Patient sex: M
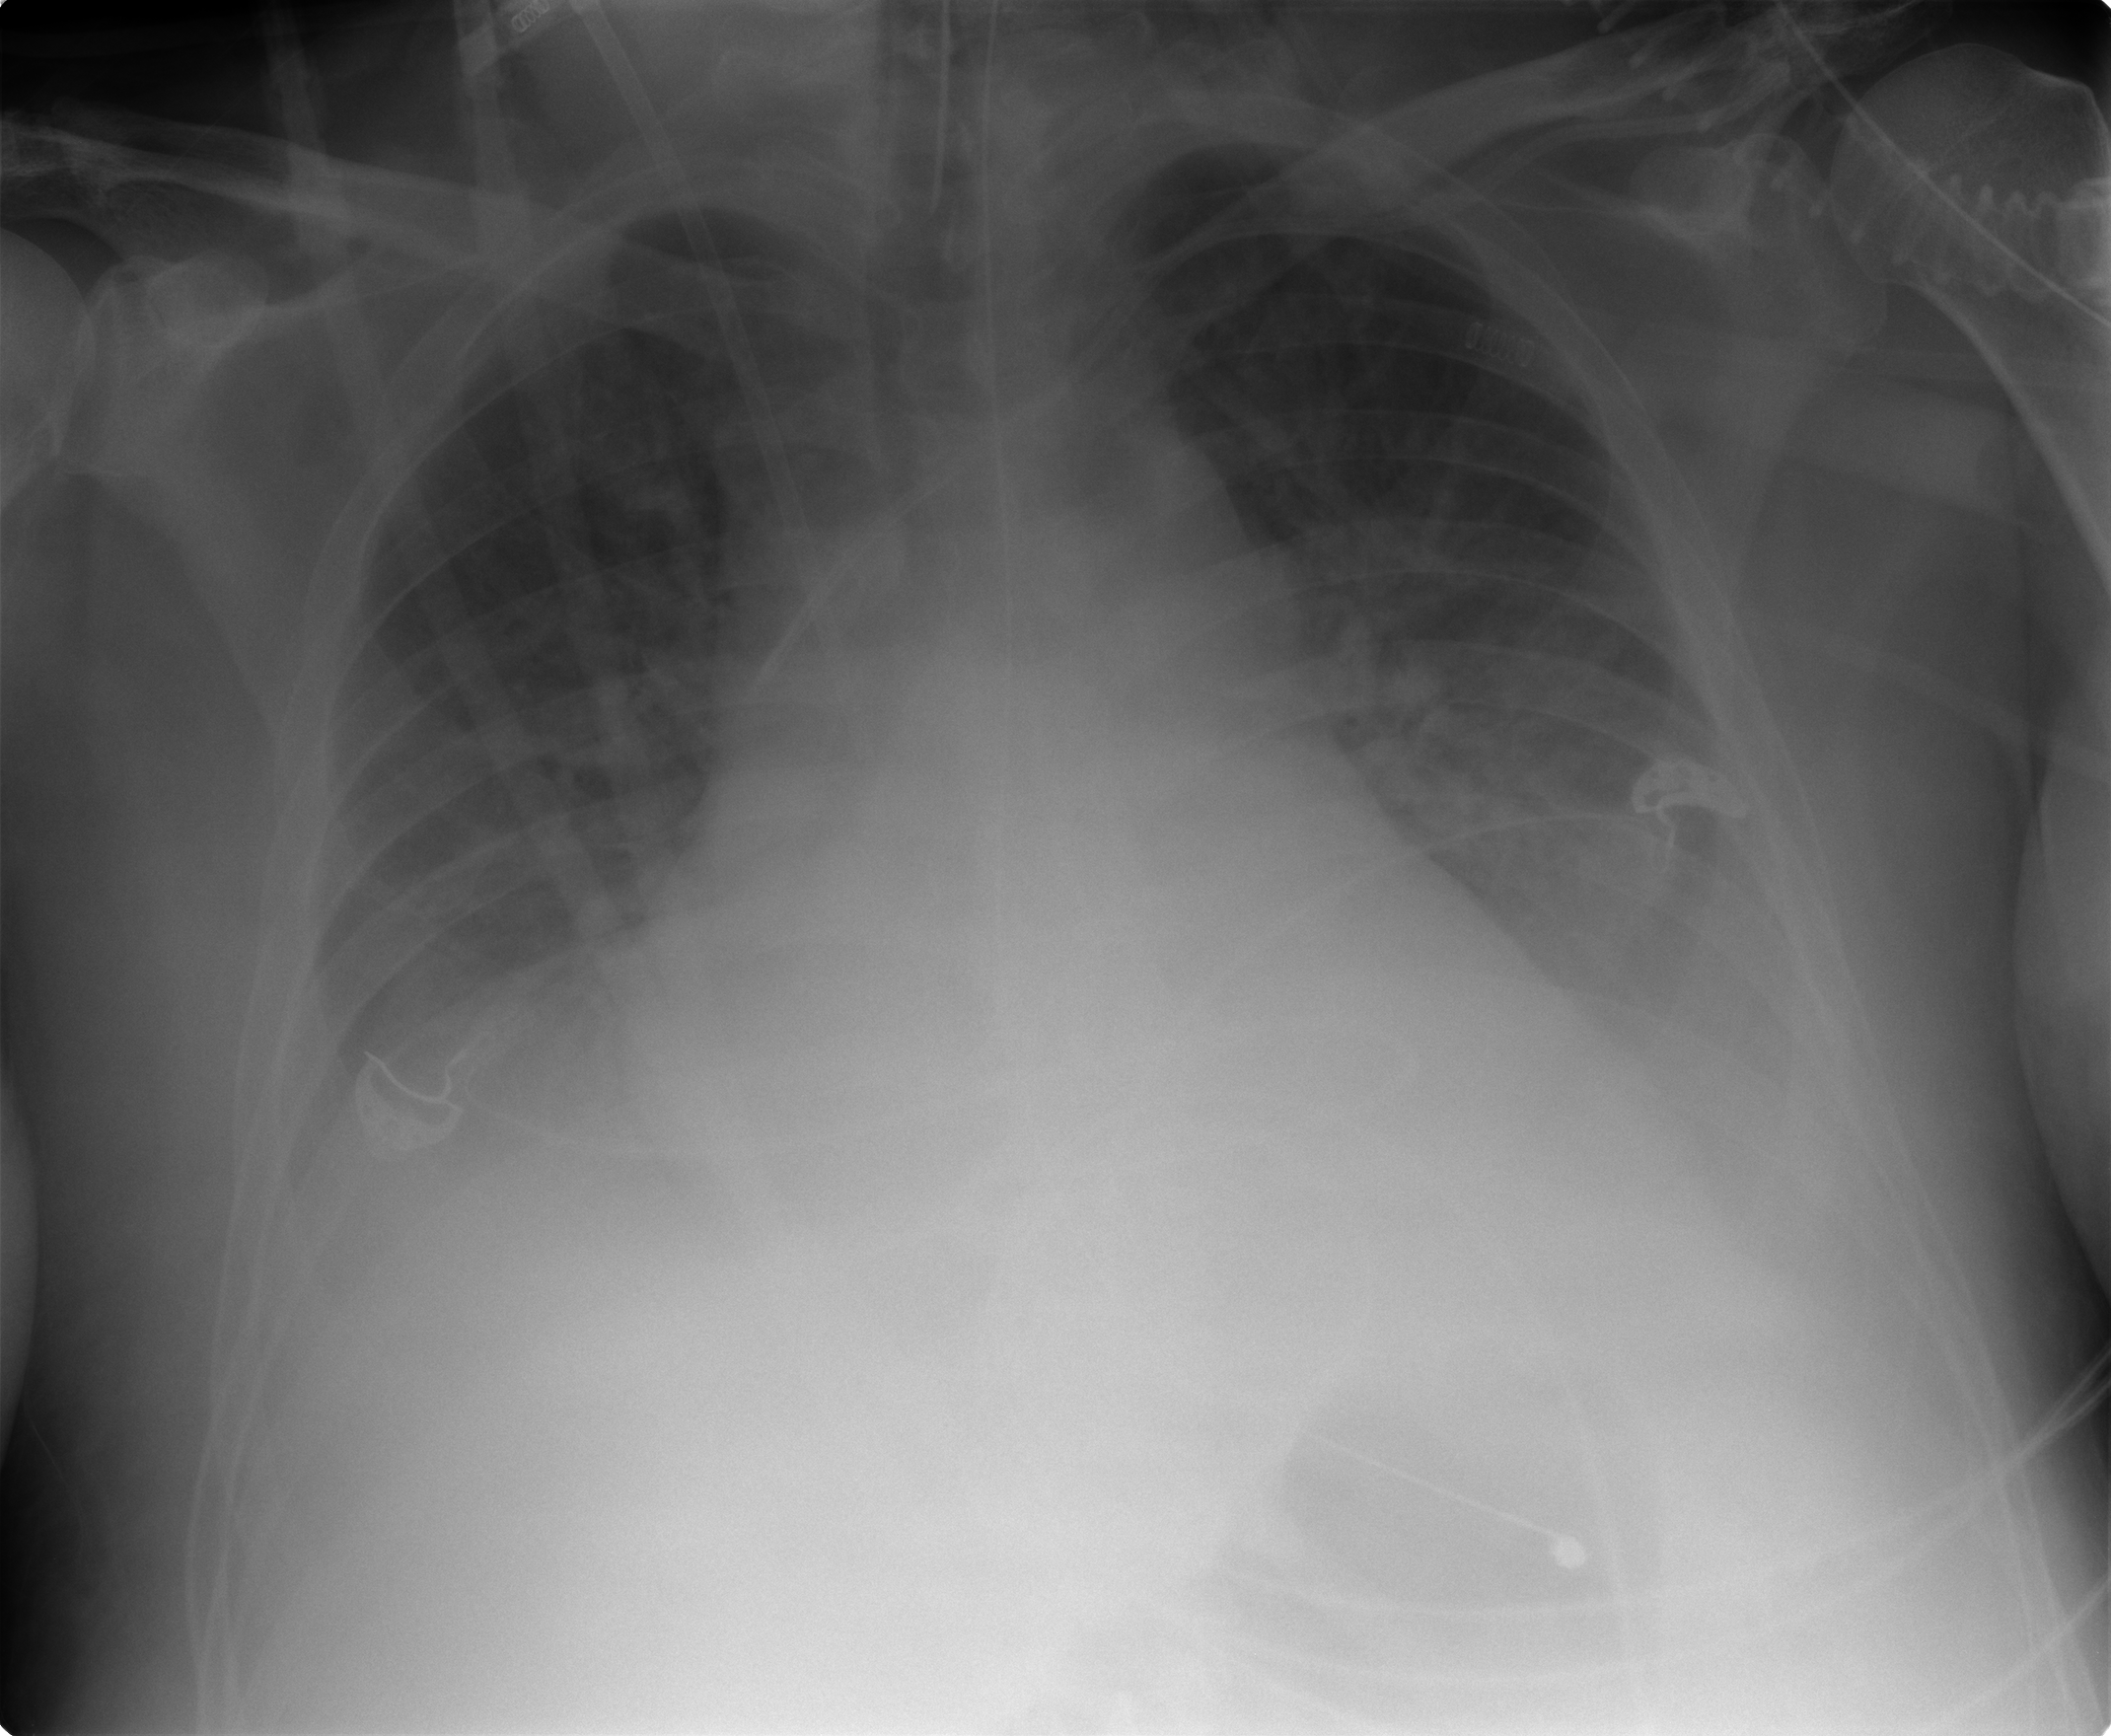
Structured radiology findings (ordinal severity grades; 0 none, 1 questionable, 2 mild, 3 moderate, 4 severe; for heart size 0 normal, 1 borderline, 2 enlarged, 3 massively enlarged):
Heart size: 2
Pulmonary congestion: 2
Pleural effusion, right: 2
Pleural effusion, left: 2
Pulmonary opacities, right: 1
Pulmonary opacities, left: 0
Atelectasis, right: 2
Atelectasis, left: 2